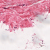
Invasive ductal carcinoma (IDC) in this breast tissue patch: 0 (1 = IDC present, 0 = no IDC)